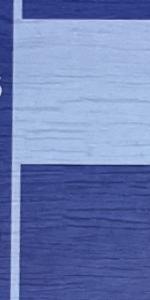
Label: Empty